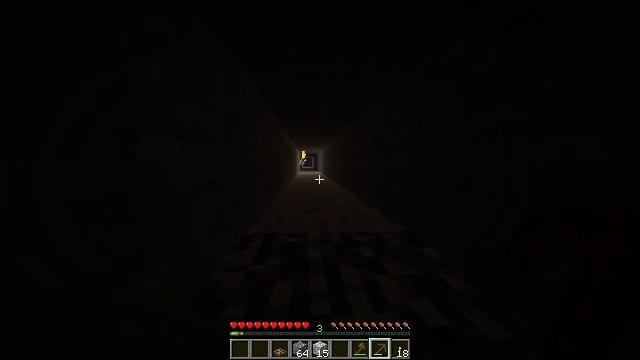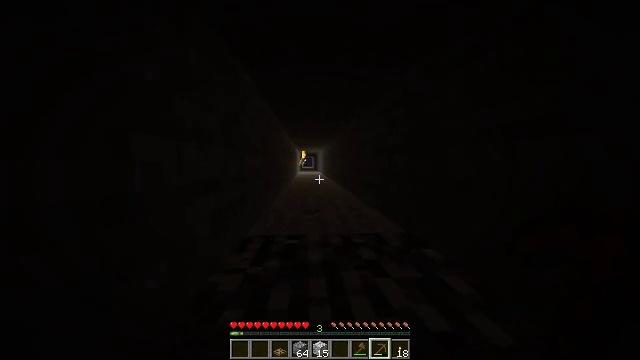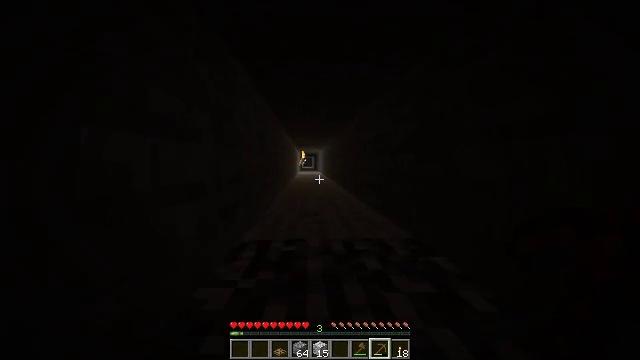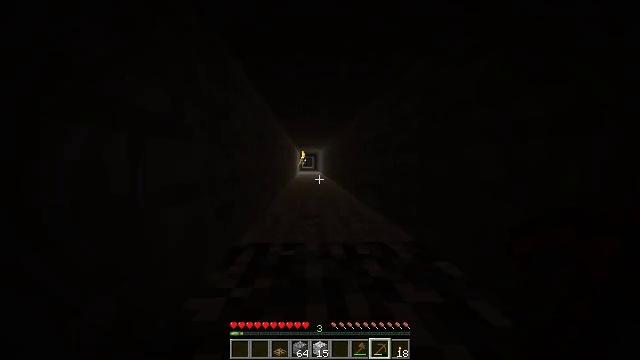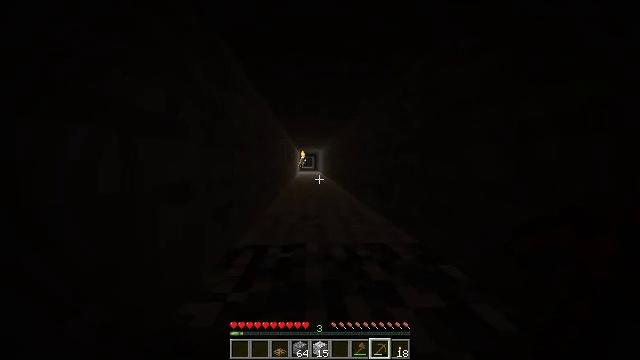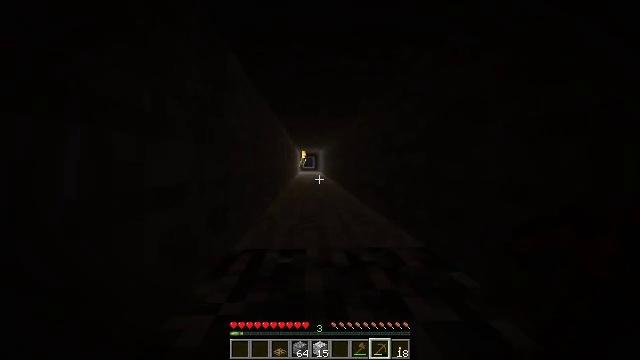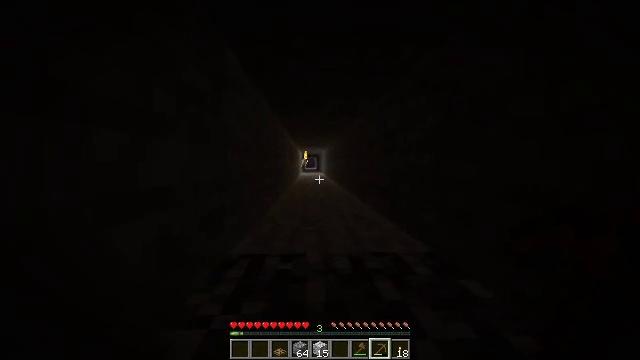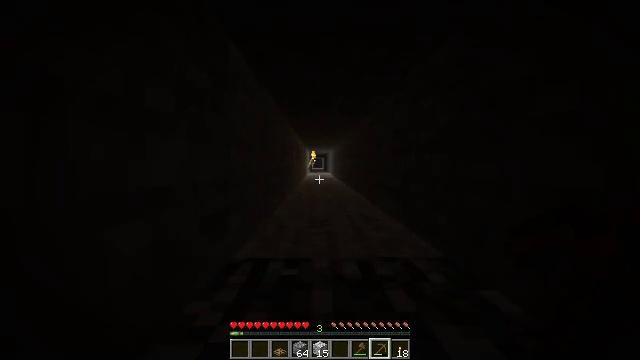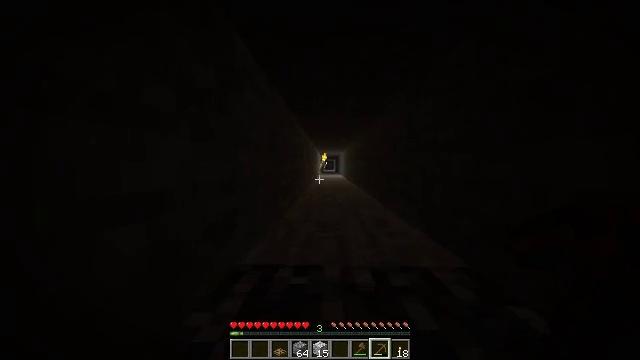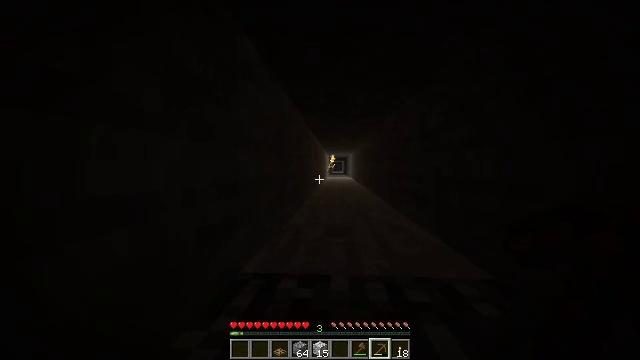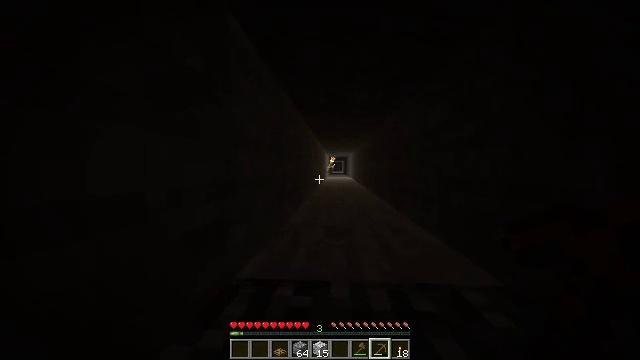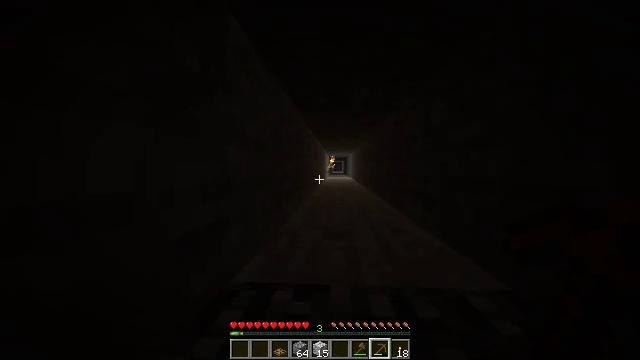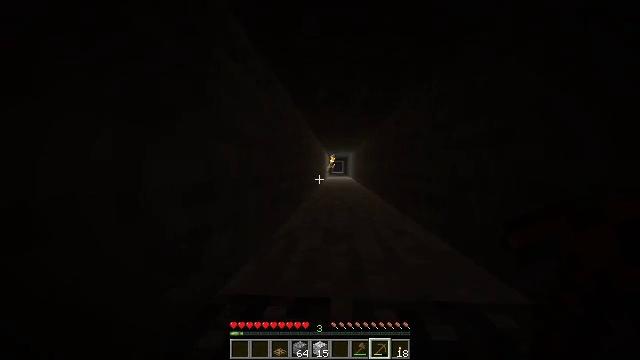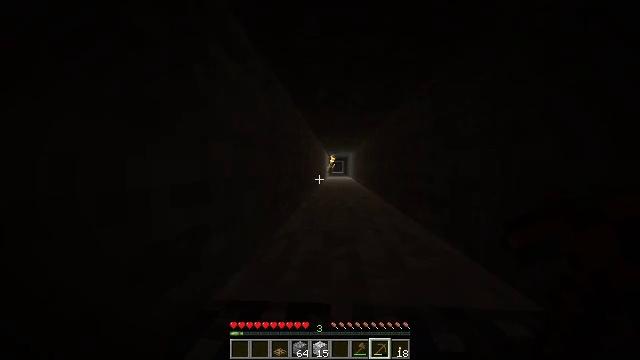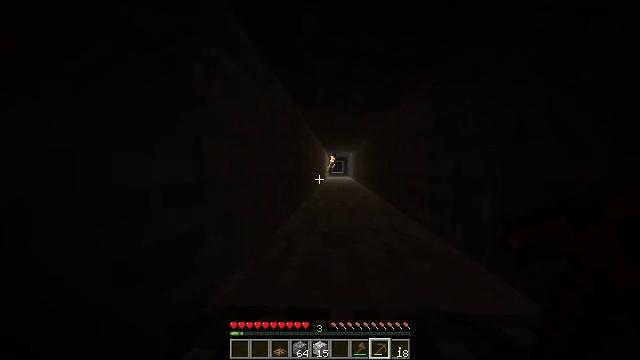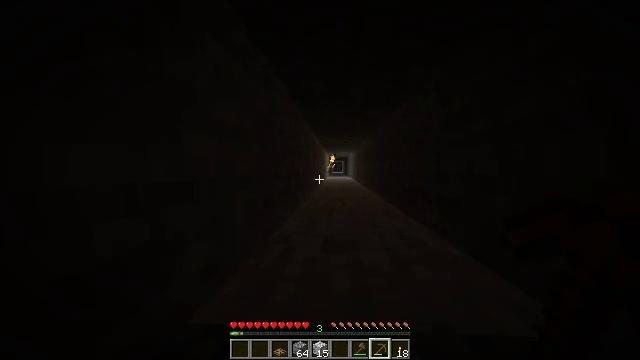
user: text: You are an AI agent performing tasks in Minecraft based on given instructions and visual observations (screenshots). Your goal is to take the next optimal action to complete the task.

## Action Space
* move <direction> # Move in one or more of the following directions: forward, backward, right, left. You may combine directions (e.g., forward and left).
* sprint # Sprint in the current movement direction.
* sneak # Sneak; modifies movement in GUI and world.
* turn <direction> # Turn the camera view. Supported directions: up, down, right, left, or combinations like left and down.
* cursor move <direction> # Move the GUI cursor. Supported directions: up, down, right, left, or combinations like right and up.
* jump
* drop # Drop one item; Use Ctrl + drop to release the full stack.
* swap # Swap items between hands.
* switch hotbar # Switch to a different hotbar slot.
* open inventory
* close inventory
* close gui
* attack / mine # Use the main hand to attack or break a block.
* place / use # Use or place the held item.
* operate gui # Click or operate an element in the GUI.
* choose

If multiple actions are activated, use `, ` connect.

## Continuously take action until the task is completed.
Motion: motion action
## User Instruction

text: Mine the wall torch to remove it.
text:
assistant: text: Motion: move forward
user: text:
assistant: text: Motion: move forward
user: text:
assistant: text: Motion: move forward
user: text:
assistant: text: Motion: move forward
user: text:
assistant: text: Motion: move forward
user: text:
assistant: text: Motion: move forward
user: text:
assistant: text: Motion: move forward, turn left
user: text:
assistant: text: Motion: move forward, turn left
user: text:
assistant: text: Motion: move forward, turn left
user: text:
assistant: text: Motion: move forward
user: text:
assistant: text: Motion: move forward
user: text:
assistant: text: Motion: move forward
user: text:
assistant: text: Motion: move forward
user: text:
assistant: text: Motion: move forward
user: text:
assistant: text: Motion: move forward
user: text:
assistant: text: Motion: move forward
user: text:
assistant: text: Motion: move forward
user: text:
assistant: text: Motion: move forward
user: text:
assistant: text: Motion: move forward
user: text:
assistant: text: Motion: move forward
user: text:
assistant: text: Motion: move forward
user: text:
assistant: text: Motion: move forward
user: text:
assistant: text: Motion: move forward
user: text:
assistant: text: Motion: move forward
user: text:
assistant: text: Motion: move forward
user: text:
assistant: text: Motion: move forward
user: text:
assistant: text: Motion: move forward
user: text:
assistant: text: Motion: move forward
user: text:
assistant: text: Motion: move forward
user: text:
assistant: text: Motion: move forward